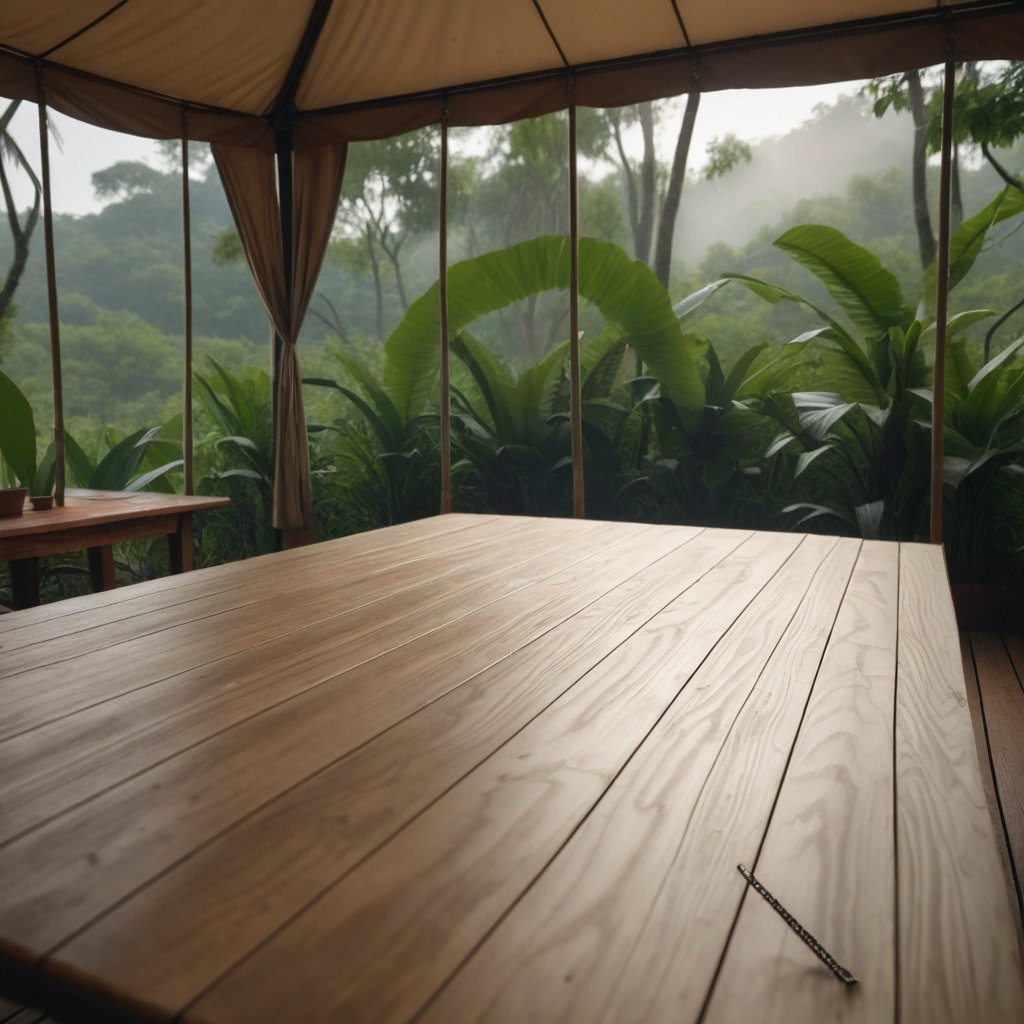
A coiled metal spring is lying on the wooden table inside a jungle field workshop tent.